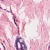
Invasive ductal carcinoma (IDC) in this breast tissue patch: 0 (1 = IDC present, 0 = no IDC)